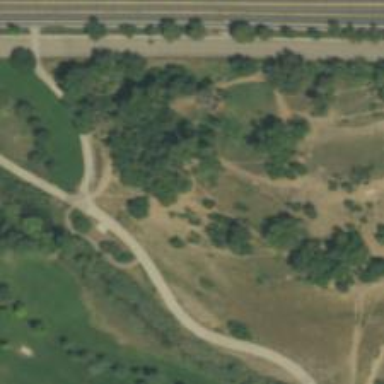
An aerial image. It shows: Disc golf hole.